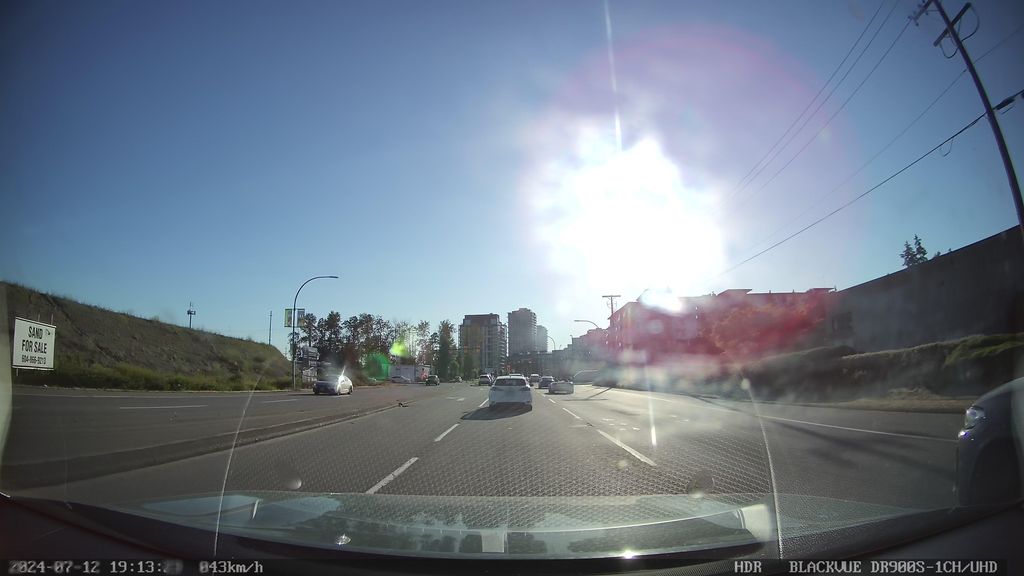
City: vancouver